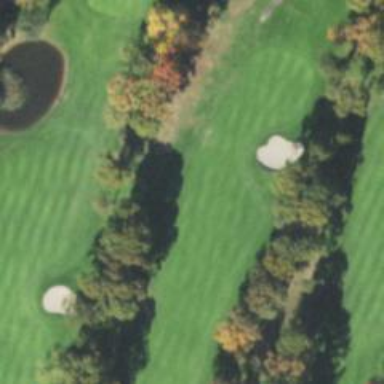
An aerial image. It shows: View of golf hole.